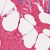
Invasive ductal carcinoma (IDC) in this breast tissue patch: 0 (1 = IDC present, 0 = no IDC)